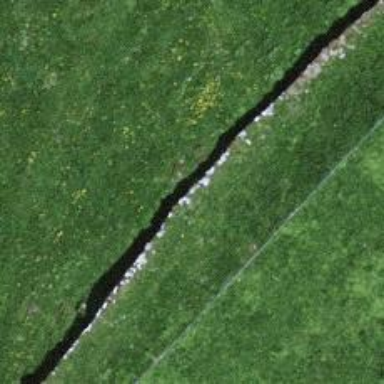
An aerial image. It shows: Wall barrier.